Field crop: maize
Growth stage: 2
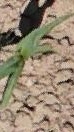
Species: maize